Question: I have anchors that are separated by ' | '. This is all wrapped in a 'div.linksWrapper'. In IE9 any text (in this case ' | ') that is a direct descendant of 'div.linksWrapper' is offset from the center of the other elements. In all other browsers ' | ' renders aligned with the anchors.
See image below...

html
'''
<div class="instagramViewerWrapper">
<div class="linksWrapper">
<a class="active" href="#">VIEW ALL</a>&nbsp;|&nbsp;
<a id="40020931" href="#" class="">KATHERINE</a>&nbsp;|&nbsp;
<a id="40027696" href="#" class="">MELISSA</a>&nbsp;|&nbsp;
<a id="42768724" href="#">MICHELE</a>&nbsp;|&nbsp;
<a id="42764826" href="#">CAILEE</a>&nbsp;|&nbsp;
<a id="42767242" href="#">CHRISTIE</a>&nbsp;|&nbsp;
<a id="42763829" href="#">JAMIE</a></div>
<div class="grid" id="instagramViewer">...</div>
</div>
'''
css
'''
html, body, div, span, object, iframe, h1, h2, h3, h4, h5, h6, p, blockquote, pre, a, code, em, img, small, strike, strong, sub, sup, dl, dt, dd, ol, ul, li, fieldset, form, label, legend, table, caption, tbody, tfoot, thead, tr, th, td {
background: none repeat scroll 0 0 transparent;
border: 0 none;
font-size: 100%;
margin: 0;
outline: 0 none;
padding: 0;
vertical-align: baseline;
}
.instagramViewerWrapper {
color: #888888;
margin-top: 30px;
min-height: 1040px;
}
.instagramViewerWrapper .linksWrapper {
position: relative;
text-align: center;
}
.instagramViewerWrapper .linksWrapper a {
color: #888888;
display: inline-block;
padding-bottom: 5px;
}
'''
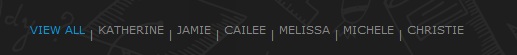
Answer: This is simply caused by the fact that you're applying 'padding-bottom: 5px;' on your anchors ('.instagramViewerWrapper .linksWrapper a'). Apparently other browsers ignore it, but not IE.
Either move the rule declaration to include all of '.instagramViewerWrapper .linksWrapper', or remove it altogether.
Hope that helped!